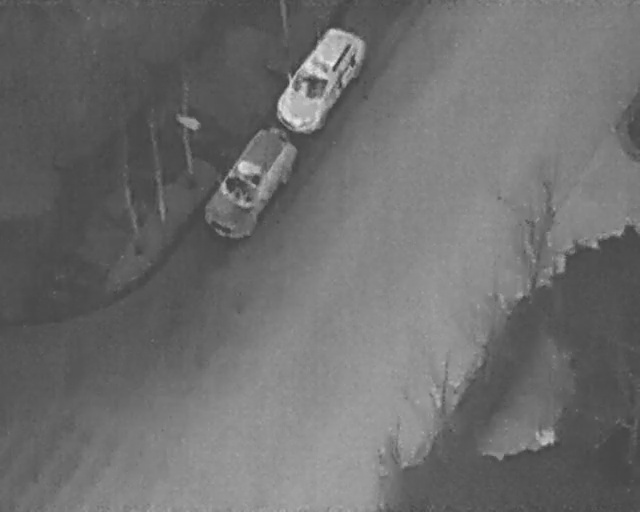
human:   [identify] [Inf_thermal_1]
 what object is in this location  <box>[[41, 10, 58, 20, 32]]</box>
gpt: <ref>1 large car at the top</ref>

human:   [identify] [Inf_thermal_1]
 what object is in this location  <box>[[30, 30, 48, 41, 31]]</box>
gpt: <ref>1 large car at the center</ref>